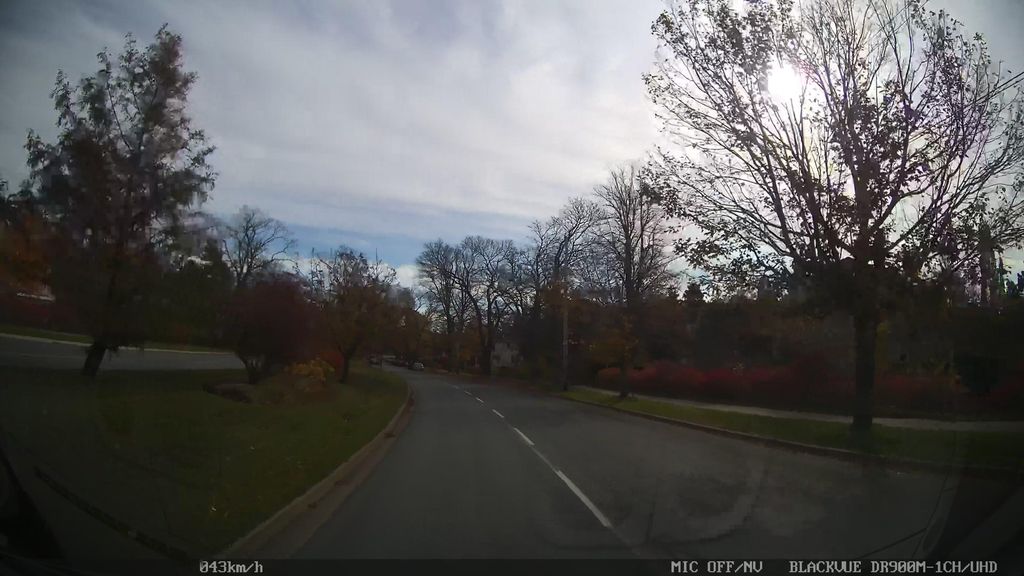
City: halifax